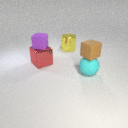
small purple rubber cube to the left of small brown rubber cube